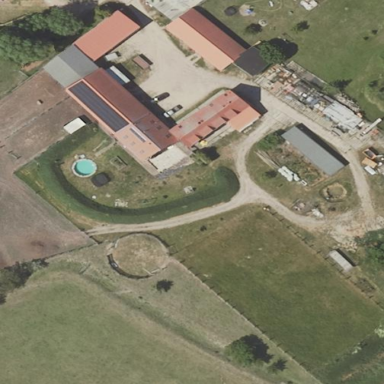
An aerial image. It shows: Farmyard area.